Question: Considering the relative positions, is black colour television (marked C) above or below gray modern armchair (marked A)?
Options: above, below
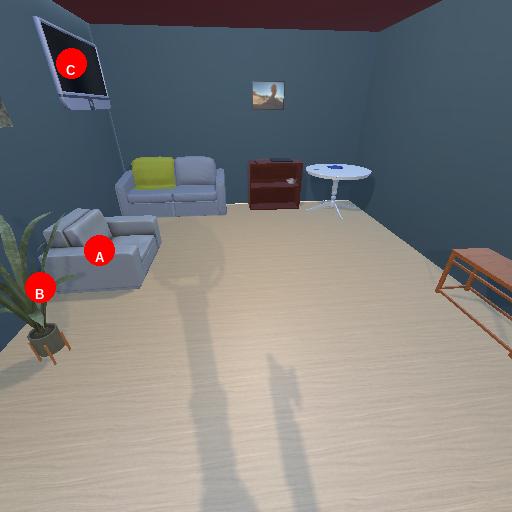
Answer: above